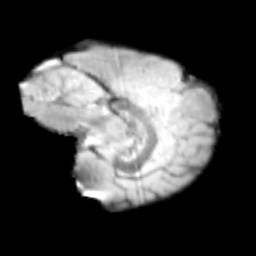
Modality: T2w
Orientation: sagittal
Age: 13
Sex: male
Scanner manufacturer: siemens
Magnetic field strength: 3 T
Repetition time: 3.8 s
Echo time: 0.07 s